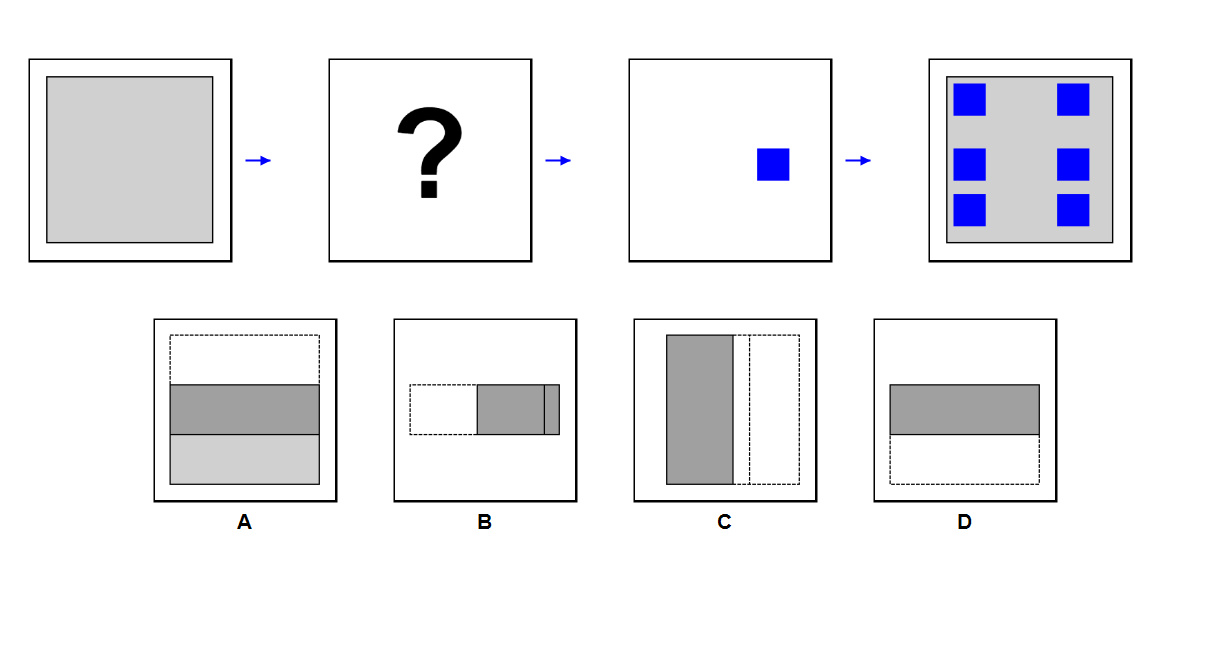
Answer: C